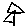
Label: triangle